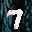
Label: 7